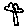
Label: flower